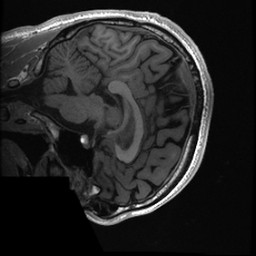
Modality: T1w
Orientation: sagittal
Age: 23
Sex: male